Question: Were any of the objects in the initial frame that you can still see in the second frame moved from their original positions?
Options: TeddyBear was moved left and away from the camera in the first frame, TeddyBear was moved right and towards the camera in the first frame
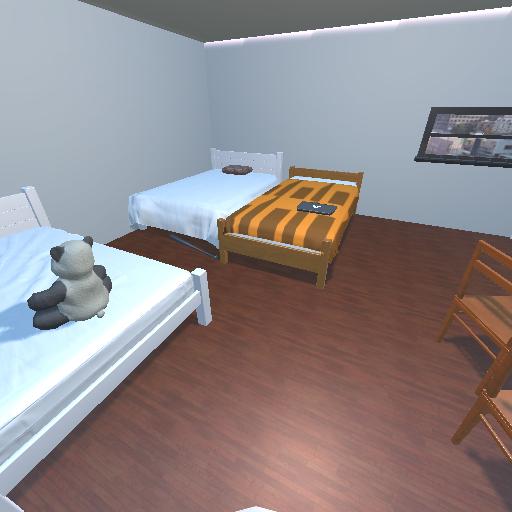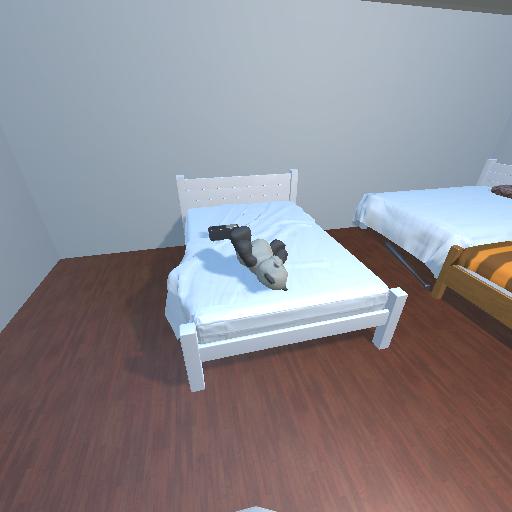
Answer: TeddyBear was moved left and away from the camera in the first frame